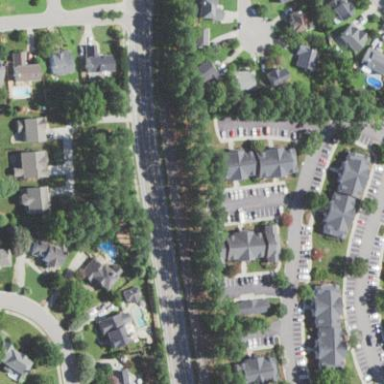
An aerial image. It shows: Residential neighbourhood.